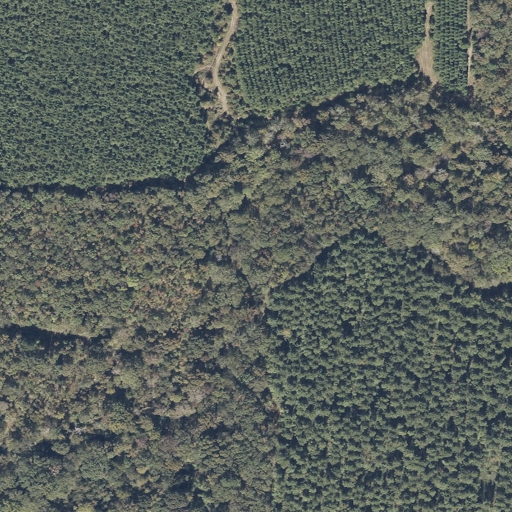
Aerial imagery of plain(s) in Alabama named Goodson Bottoms containing woody wetlands and evergreen forest